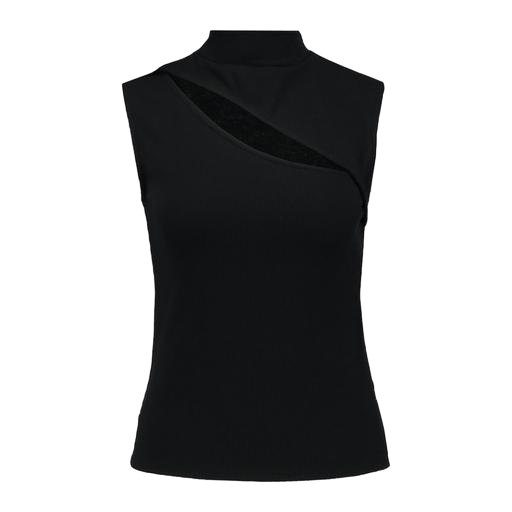
black cutaway jersey tank, black uo high neck tank top, black asymmetric tank, white background